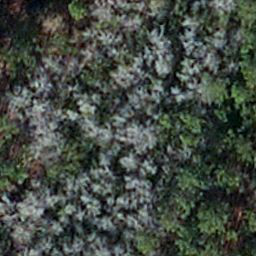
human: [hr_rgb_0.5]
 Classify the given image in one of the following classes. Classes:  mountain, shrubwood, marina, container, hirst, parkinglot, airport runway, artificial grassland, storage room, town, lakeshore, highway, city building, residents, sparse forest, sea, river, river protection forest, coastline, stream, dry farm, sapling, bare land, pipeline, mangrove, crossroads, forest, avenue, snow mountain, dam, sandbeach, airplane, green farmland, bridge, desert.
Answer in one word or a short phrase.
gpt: sapling